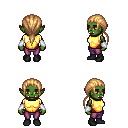
a pixel art fantasy rpg character, female body template, orc, green skin, gold chest armor, magenta pants, light blonde ponytail hairstyle, white cloth bracers, black shoes, four views (front, back, left, right), 2x2 character sprite sheet, small pixel art, hard edges, no anti-aliasing